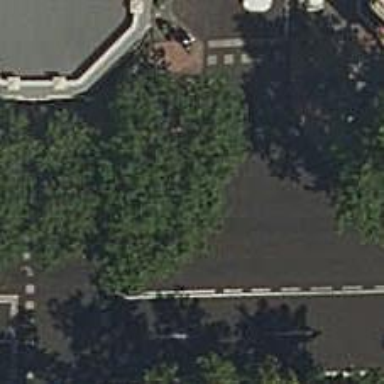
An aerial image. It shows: Footway with marked crossing. The surface is asphalt.